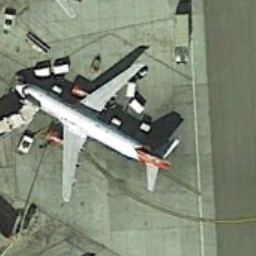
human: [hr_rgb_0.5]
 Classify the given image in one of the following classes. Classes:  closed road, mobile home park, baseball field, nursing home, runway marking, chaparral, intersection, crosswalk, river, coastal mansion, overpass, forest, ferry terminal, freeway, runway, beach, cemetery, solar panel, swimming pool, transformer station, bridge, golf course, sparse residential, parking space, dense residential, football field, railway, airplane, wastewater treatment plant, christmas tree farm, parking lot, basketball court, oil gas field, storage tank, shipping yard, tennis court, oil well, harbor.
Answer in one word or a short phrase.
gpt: airplane